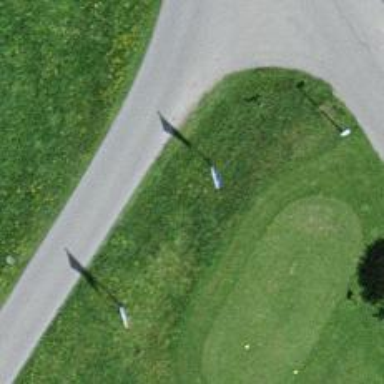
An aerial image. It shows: Flagpole which is man-made.